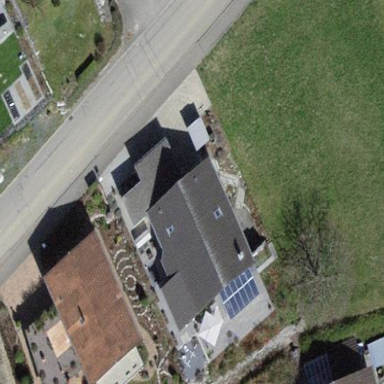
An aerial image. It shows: Building with tiled roof.